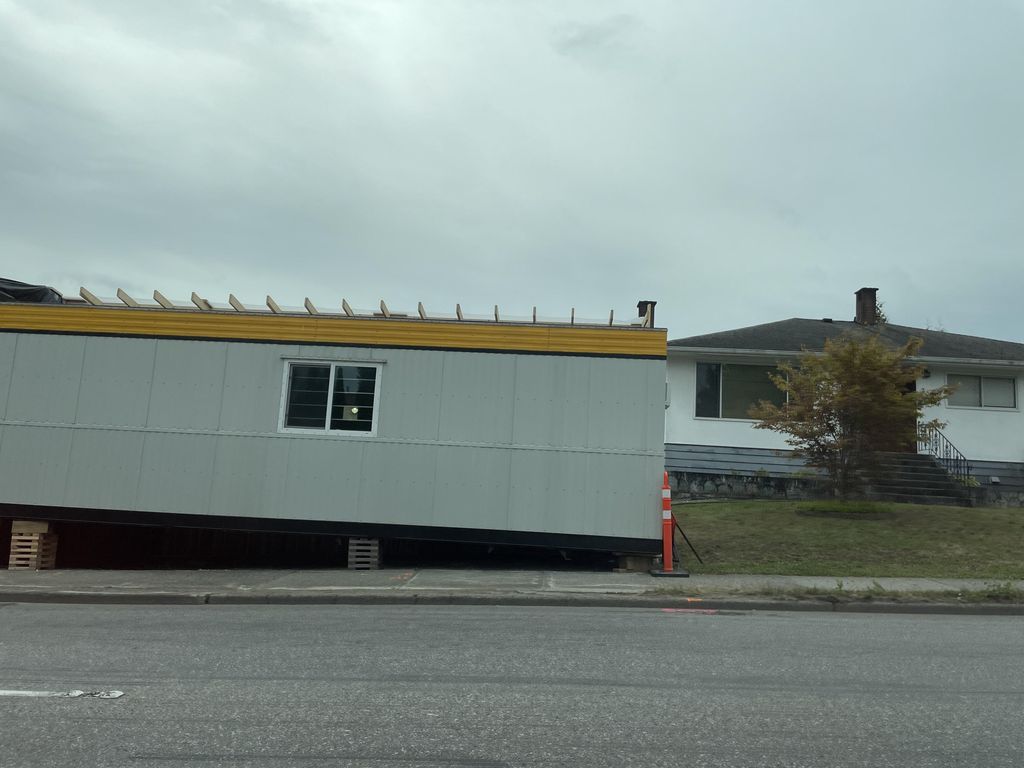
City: vancouver